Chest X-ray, PA view. Patient: 38 years old, sex M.
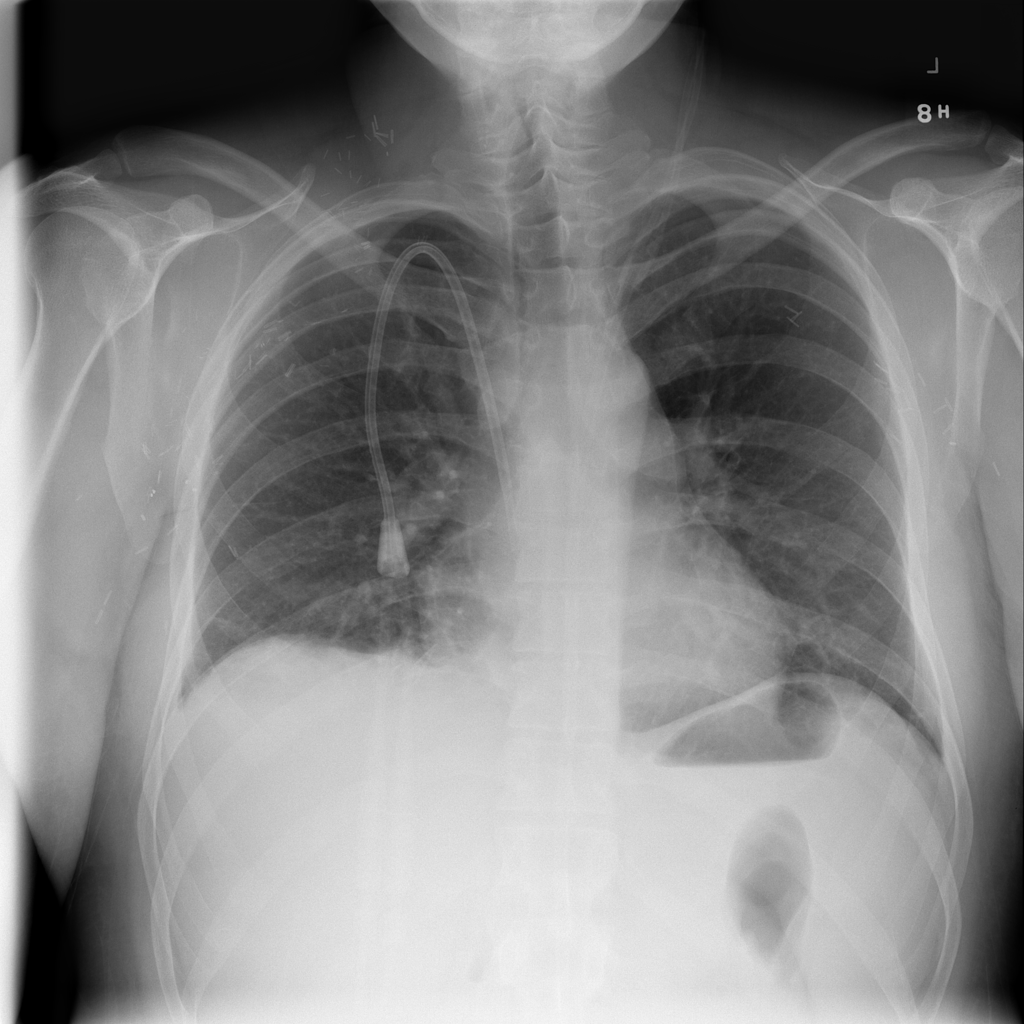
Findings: No Finding